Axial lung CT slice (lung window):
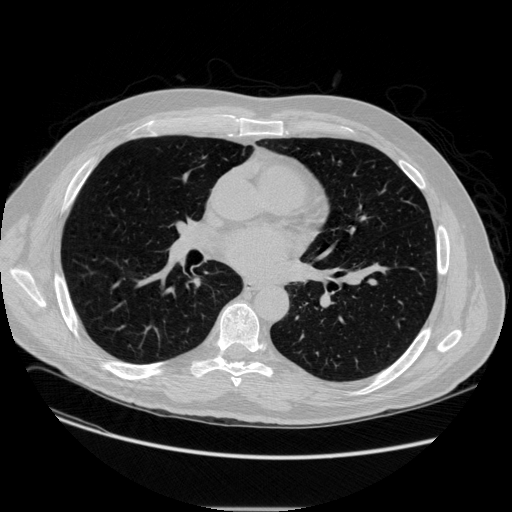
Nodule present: no